Question: There is a good chance I did something wrong, but I tried to combine <URL>, and send it as a push, if the grab is successful. Here is my code:
'''
var query = new Parse.Query(Parse.Installation);
Parse.Cloud.job("sendAlert", function(sendAlert, status) {
Parse.Cloud.httpRequest({
url: 'https://api.bitcoinaverage.com/ticker/global/USD/last',
success: function(httpResponse) {
console.log(httpResponse.text);
Parse.Push.send({
where: query, // Set our Installation query
data: {
alert: (httpResponse.text)
}
}, {
success: function() {
status.success("Push Worked!!!");
},
error: function(error) {
status.error("Uh oh, something went wrong.")
}
});
},
error: function(httpResponse) {
console.error('Request failed with response code ' + httpResponse.status);
}
});
'''
Note: I can't seem to figure out how to get the formatting right in the above block - here is a photo of it as it is in my editor.
The code has the intended function of pulling the price of 1 BTC in USD from <URL>, and sending it as a push notification.
I am sure I have terribly butchered something, but my code won't deploy, with the error
'''
Update failed with Could not load triggers. The error was Uncaught You must specify a key using Parse.initialize.
'''
. So, what can I fix to get the data from the plaintext API, and send it as a push? Or is there a better way to do that? Thanks!!!
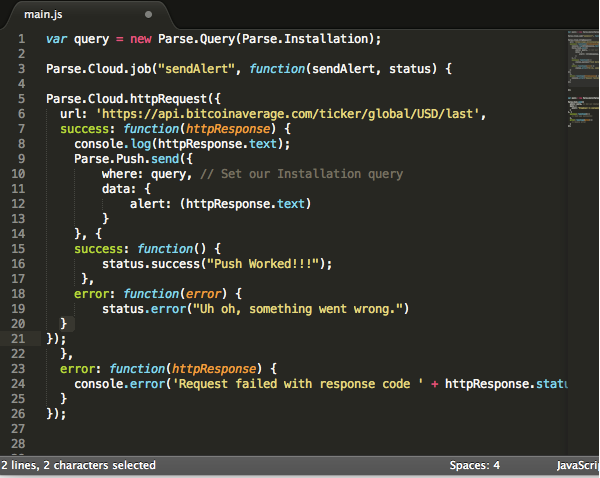
Answer: You need to specify a key at the very beginning:
'''
Parse.initialize("APPLICATION ID", "JAVASCRIPT KEY");
'''